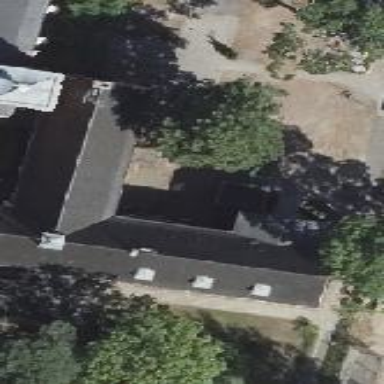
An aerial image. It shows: Parish hall serving as religious community center.